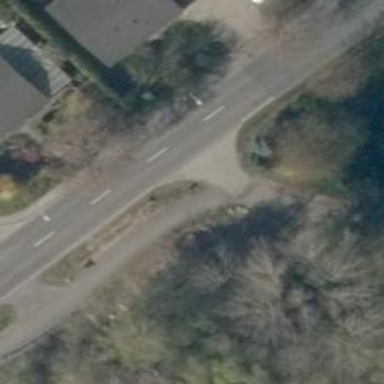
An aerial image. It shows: Smooth asphalt road in residential area.